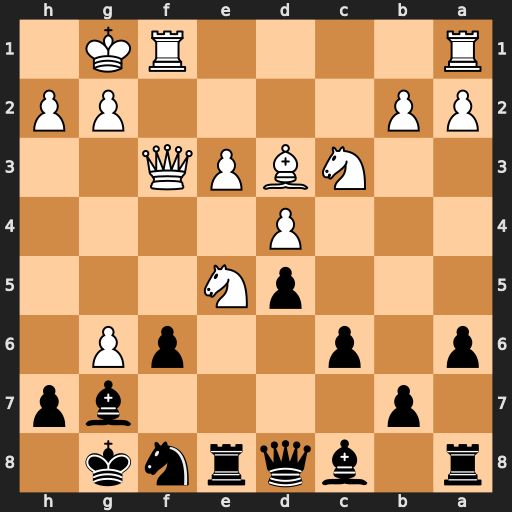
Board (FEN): r1bqrnk1/1p4bp/p1p2pP1/3pN3/3P4/2NBPQ2/PP4PP/R4RK1
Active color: b
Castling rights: -
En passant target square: -
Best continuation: fxe5 gxh7+ Kh8